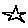
Label: star